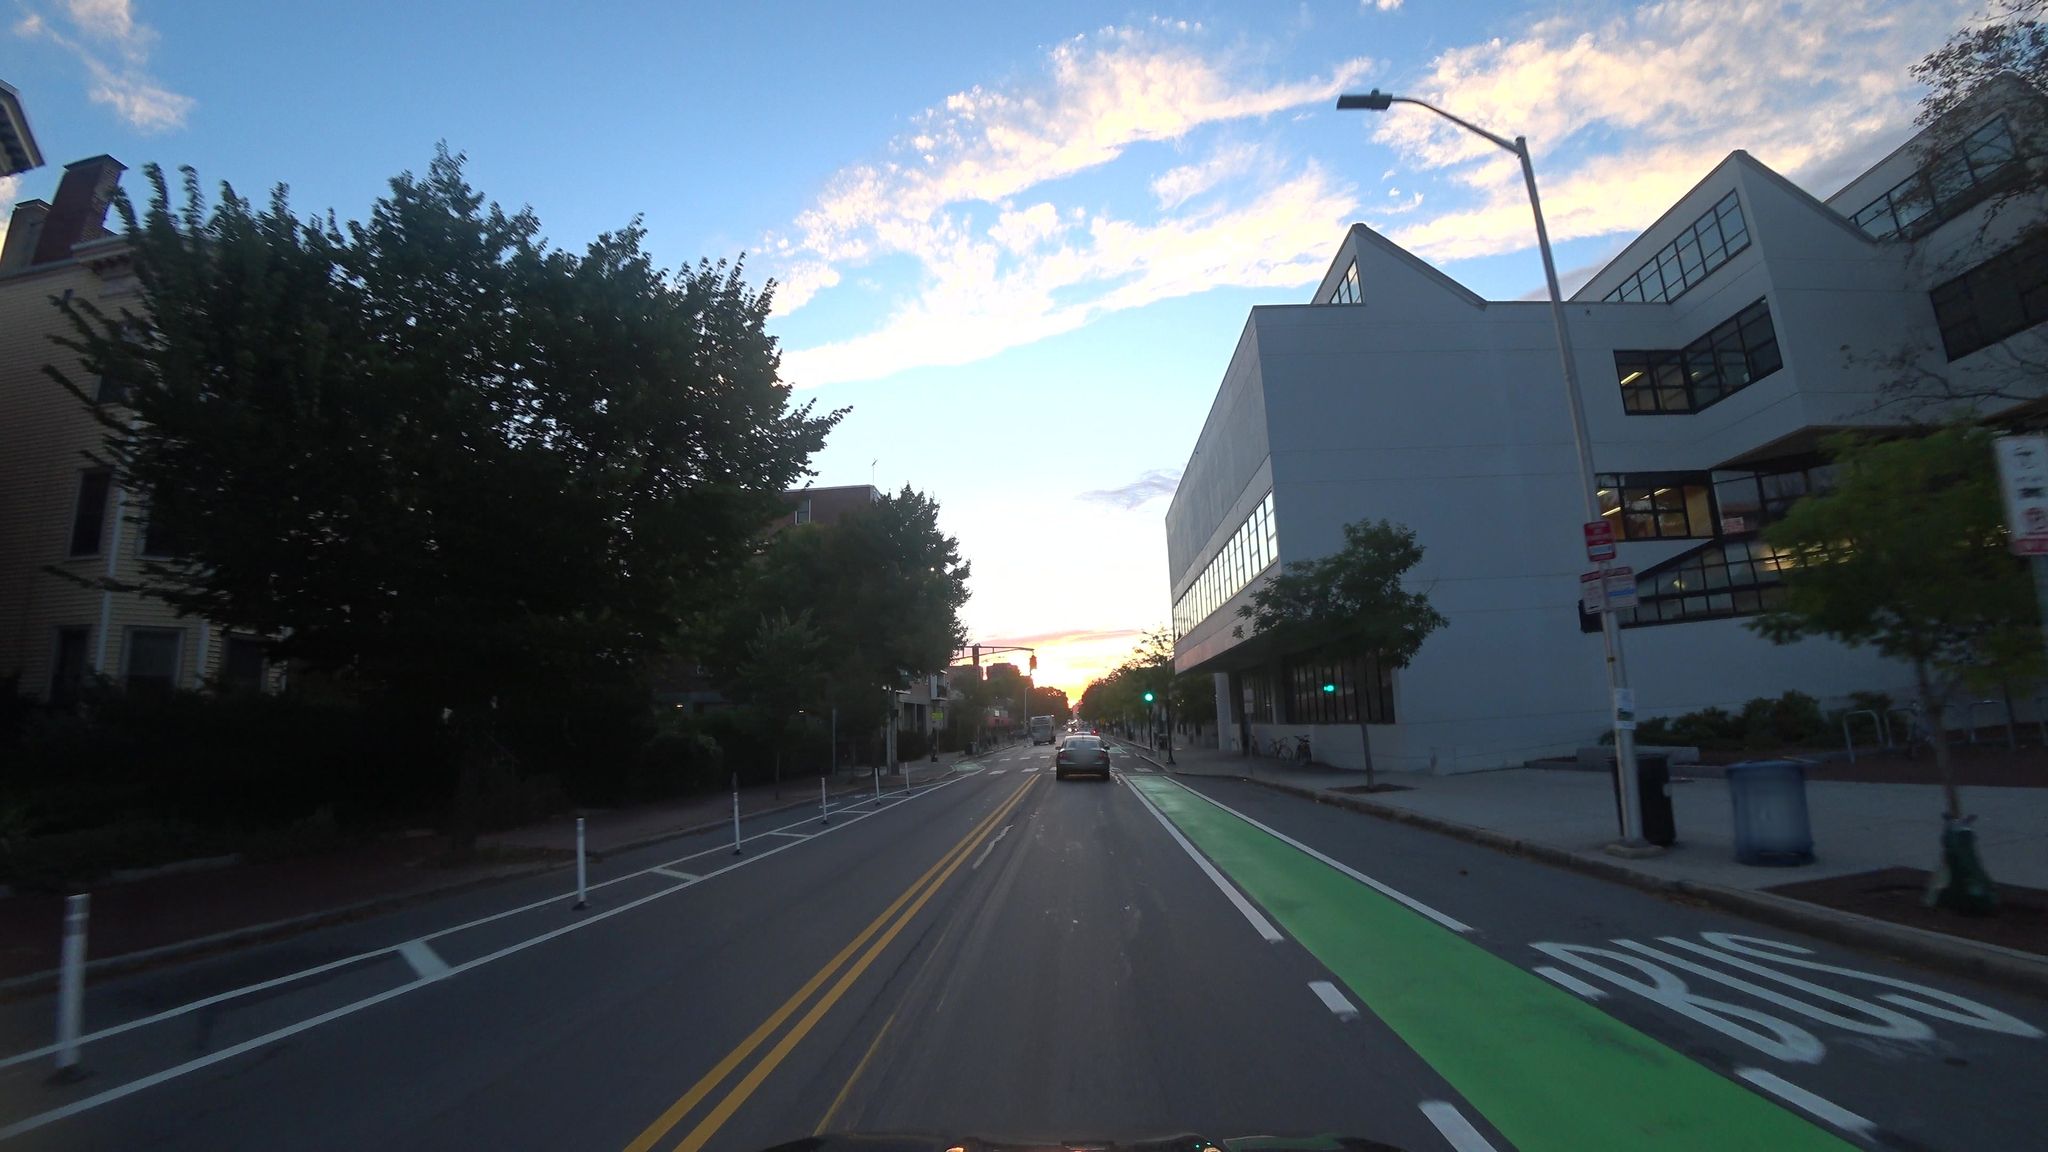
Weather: clear
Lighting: day
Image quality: good
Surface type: driving surface
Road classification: residential
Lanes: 1
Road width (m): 12.2
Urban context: urban centre
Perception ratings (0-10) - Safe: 2.7, Lively: 8.22, Beautiful: 8.35, Boring: 0.85, Depressing: 0.91, Wealthy: 4.63